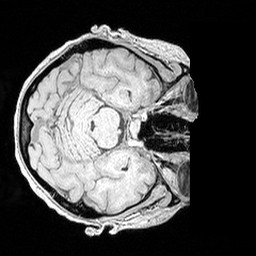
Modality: MP2RAGE
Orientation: axial
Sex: female
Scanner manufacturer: siemens
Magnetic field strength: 3 T
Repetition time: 5 s
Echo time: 0.00292 s